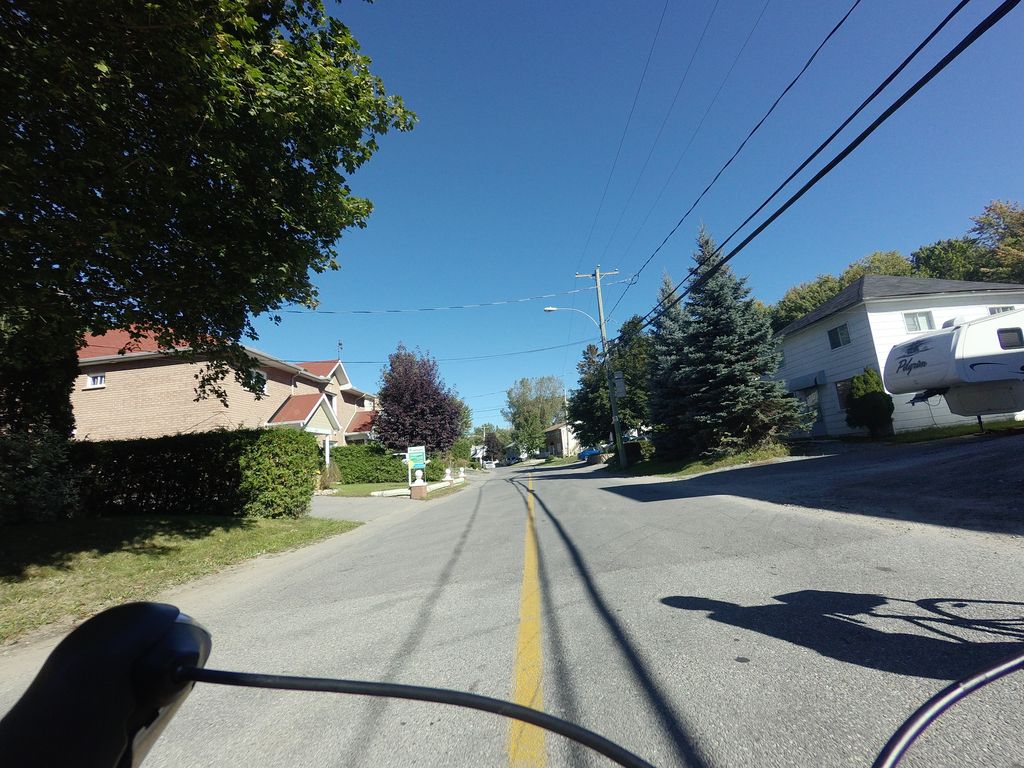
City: ottawa-gatineau